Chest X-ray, AP view. Patient: 52 years old, sex M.
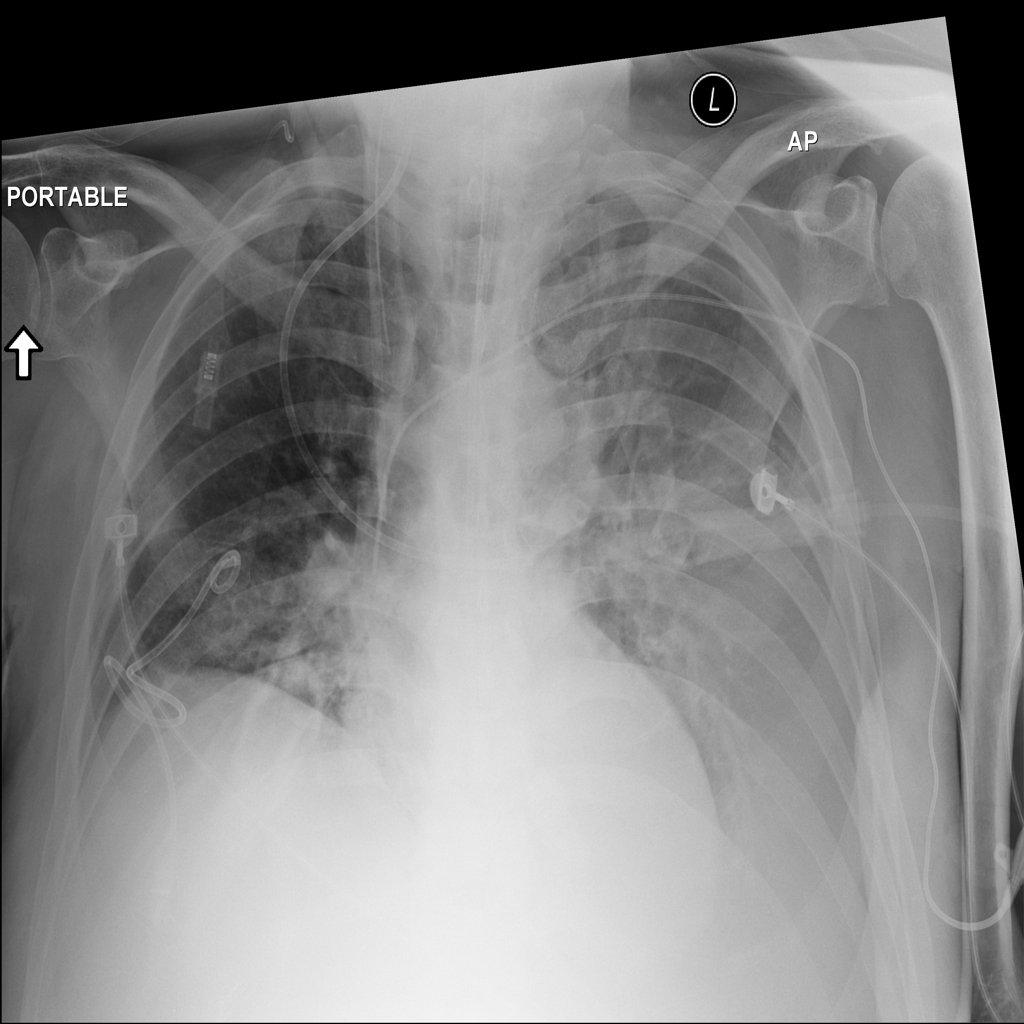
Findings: Effusion